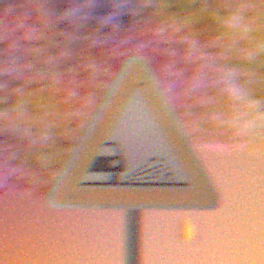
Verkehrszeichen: SplittSchotter
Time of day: Night
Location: Outdoor (Nature)
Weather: Clear
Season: NotSpecified
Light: Natural